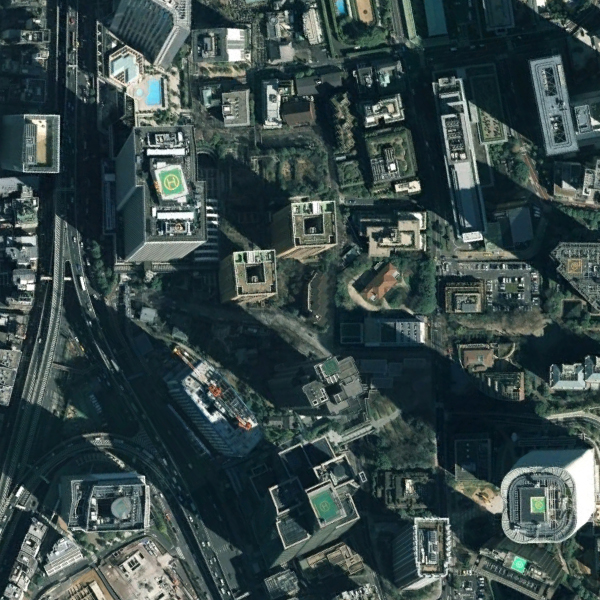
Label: Commercial